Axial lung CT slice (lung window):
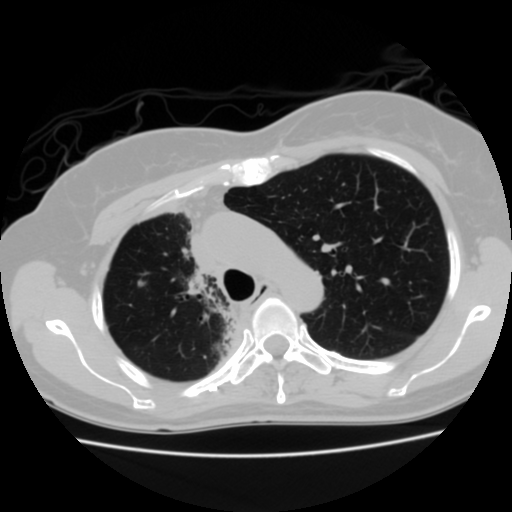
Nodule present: yes
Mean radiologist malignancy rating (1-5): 2.75